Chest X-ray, PA view. Patient: 43 years old, sex F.
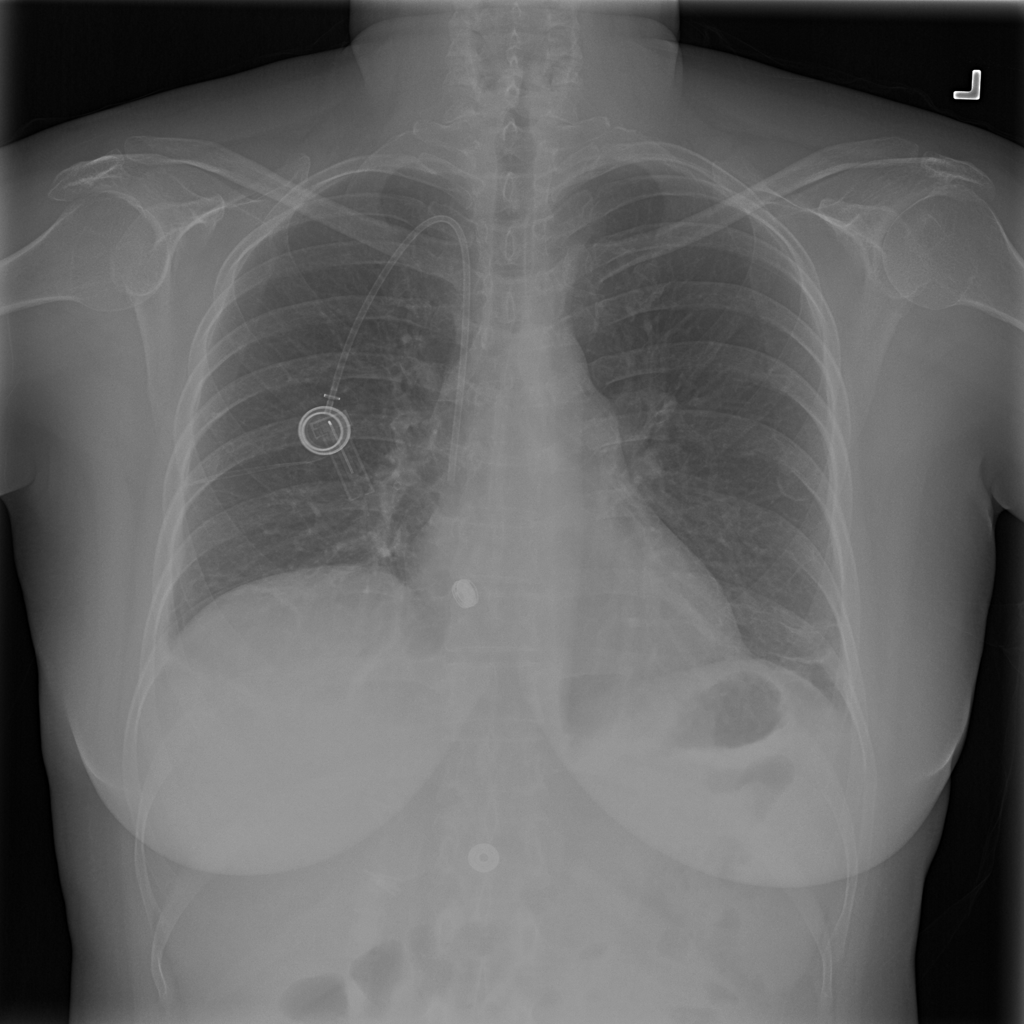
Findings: Atelectasis, Effusion, Infiltration